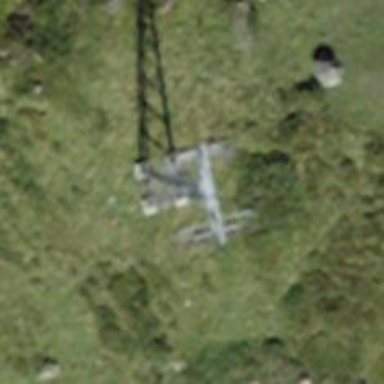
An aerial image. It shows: Pylon for aerialway.